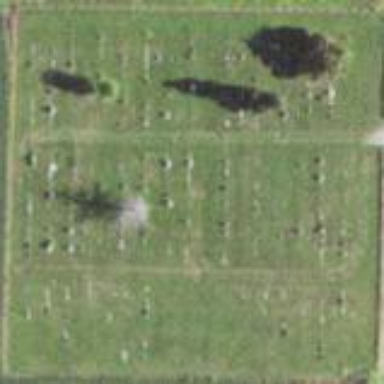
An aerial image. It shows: Cemetery.